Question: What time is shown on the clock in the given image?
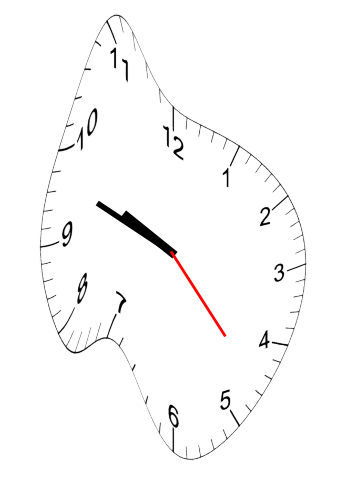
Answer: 09:48:23